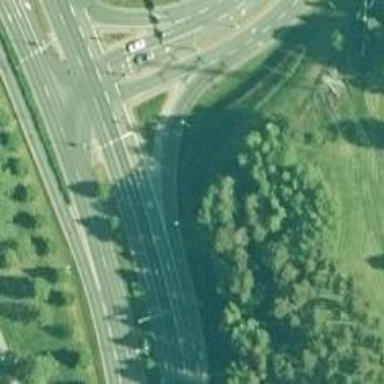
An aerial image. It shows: Secondary link road with asphalt surface.